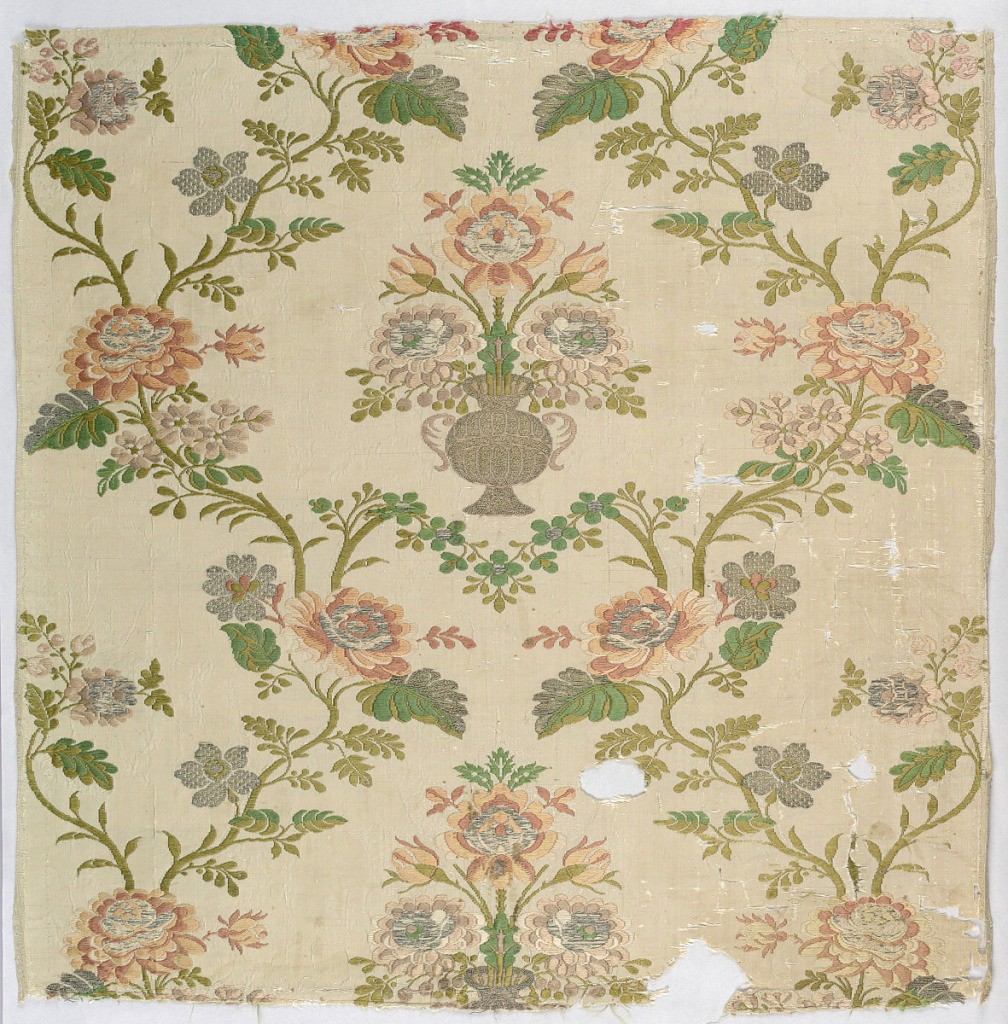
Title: Fragment
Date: ca. 1750
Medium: silk Technique: plain weave with discontinuous suypplementary wefts (brocaded)
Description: Symmetrical design of curving vines with flowering urn in the center.